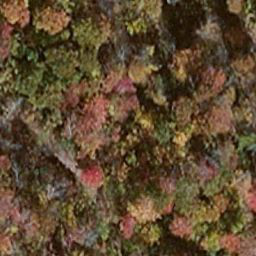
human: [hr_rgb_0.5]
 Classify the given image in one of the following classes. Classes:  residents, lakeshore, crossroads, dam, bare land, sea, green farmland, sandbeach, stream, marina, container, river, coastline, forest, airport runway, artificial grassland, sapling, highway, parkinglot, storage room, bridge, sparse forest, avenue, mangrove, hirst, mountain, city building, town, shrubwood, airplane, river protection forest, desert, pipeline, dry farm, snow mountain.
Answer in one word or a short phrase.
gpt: mangrove